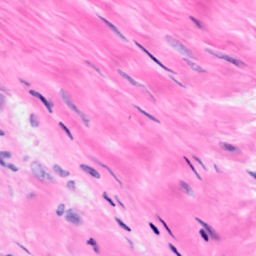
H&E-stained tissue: Breast